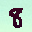
Label: 8